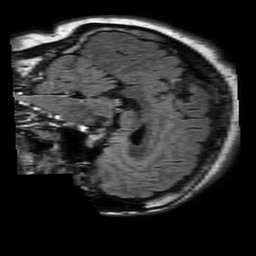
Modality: FLAIR
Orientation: sagittal
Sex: female
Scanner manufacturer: philips
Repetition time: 11 s
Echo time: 0.125 s